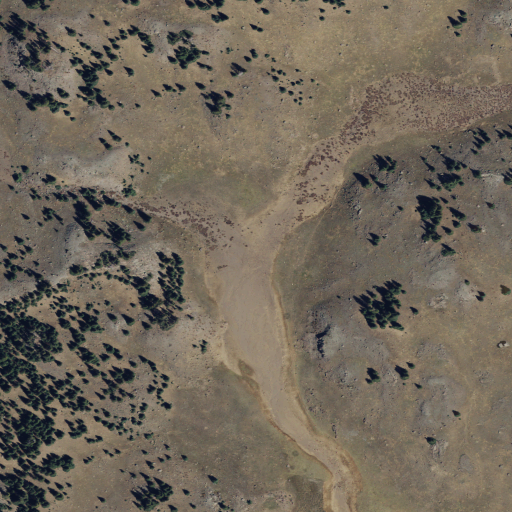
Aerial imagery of valley in Utah named West Boulder Draw containing evergreen forest, shrub, grassland, herbaceous wetlands, and woody wetlands